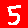
Digit: 5